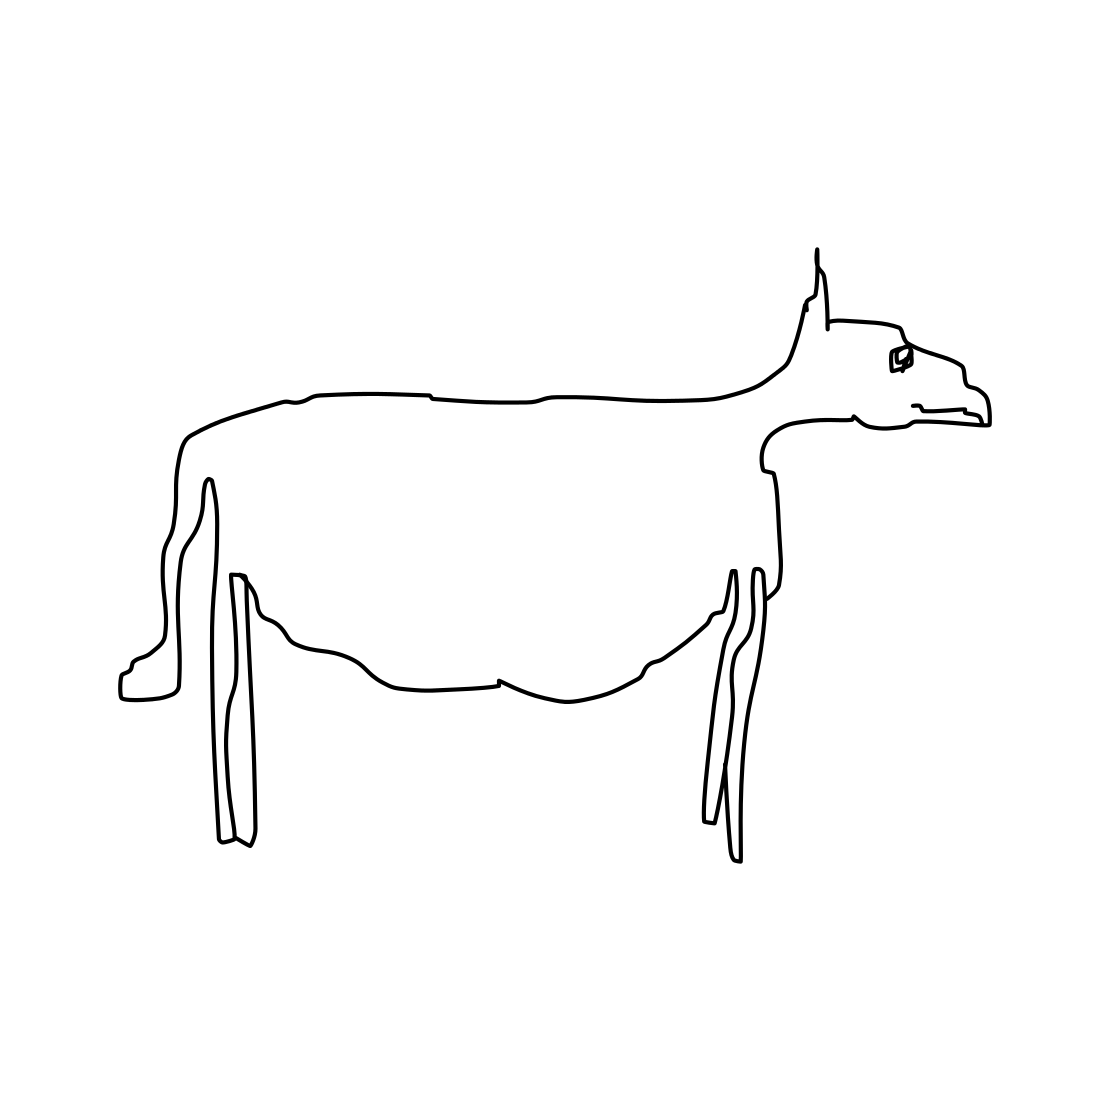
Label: horse